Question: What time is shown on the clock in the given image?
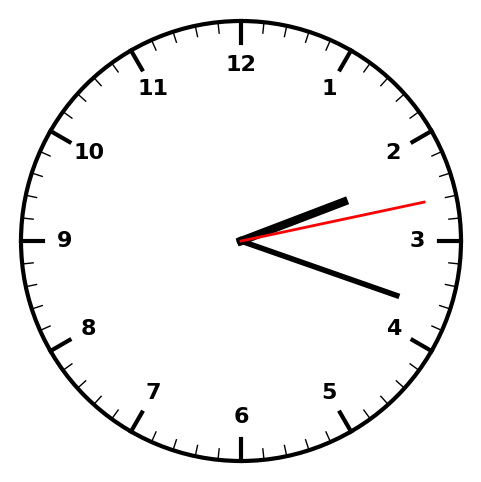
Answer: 02:18:13